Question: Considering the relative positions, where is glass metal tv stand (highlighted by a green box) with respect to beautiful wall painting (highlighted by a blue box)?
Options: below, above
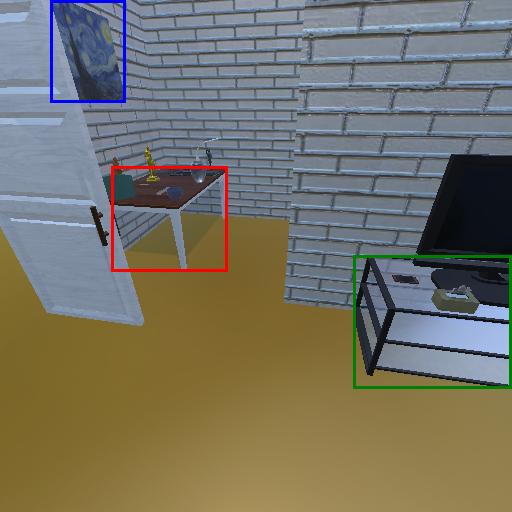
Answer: below